Question: I try to read a csv file with the following structure:

Is it possible to read and save it as a single list where each entry is called Table A -- Monthly, Table B -- Monthly, Table C -- Monthly and so on? Also each list entry needs to be a data frame with the header "col1,col2,col3".
I know how to skip the text in the beginning, but how do I get rid of the "Copyright" in the end?
I'd really appreciate any suggestion to solve my problem. Thanks in advance!
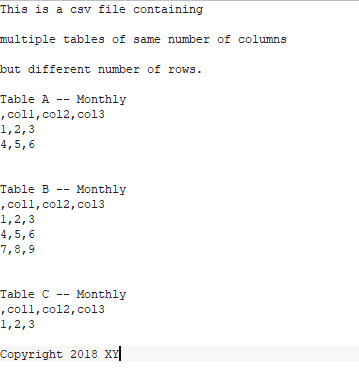
Answer: Assume:
- - - -
Read the lines into 'L' (in reality replace the argument with the filename) and extract the table name, heading and content lines and remove any leading comma giving 'goodLines'. Identify the positions of the table names 'iNames' in that and then get the 'Names' themselves. Then split the goodLines, except for the table names, into a list of character vectors 's' and read each in setting the component names appropriately.
'''
# L <- readLines("myfile.dat")
L <- readLines(textConnection(Lines))
goodLines <- sub("^,", "", grep("--|,", L, value = TRUE))
iNames <- grepl("--", goodLines)
Names <- sub(" --.*", "", goodLines[iNames])
s <- split(goodLines[!iNames], cumsum(iNames)[!iNames])
setNames(lapply(s, function(x) read.csv(text = x)), Names)
'''
giving the following list of data frames:
'''
$'Table A'
a b c
1 1 2 3
2 4 5 6
$'Table B'
a b c
1 1 2 3
2 4 5 6
'''
## Note
'''
Lines <- "
junk
junk
Table A -- Monthly
,a,b,c
1,2,3
4,5,6
Table B -- Monthly
,a,b,c
1,2,3
4,5,6
junk
junk"
'''